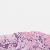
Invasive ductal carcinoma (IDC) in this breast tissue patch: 1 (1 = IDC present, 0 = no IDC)